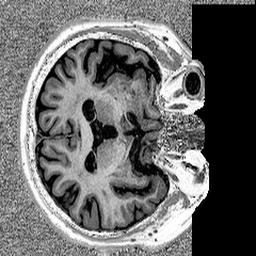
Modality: MP2RAGE
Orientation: axial
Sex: male